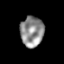
Tissue: lung
Cell type: Others
Senescence score: 0.2245
Nuclear area (px): 697
Mean DAPI intensity: 141.984